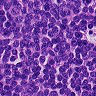
Metastatic tissue present: no